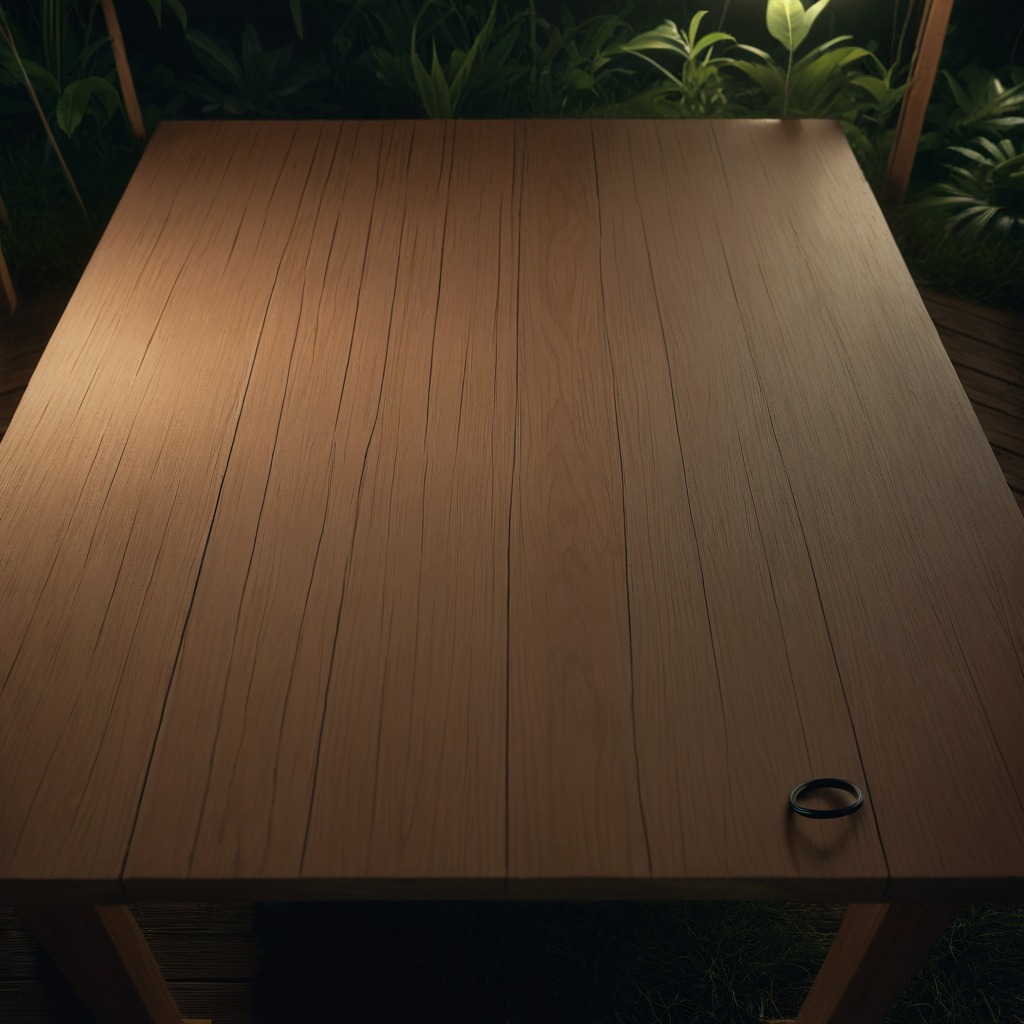
A rubber O-ring lying on a wooden table inside a jungle field workshop tent at night dim ambient light soft shadows worn but